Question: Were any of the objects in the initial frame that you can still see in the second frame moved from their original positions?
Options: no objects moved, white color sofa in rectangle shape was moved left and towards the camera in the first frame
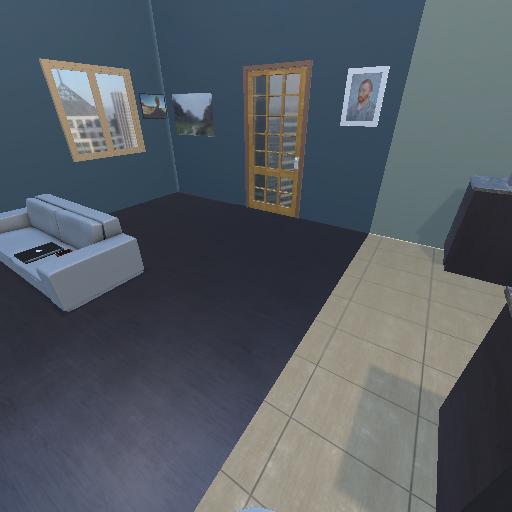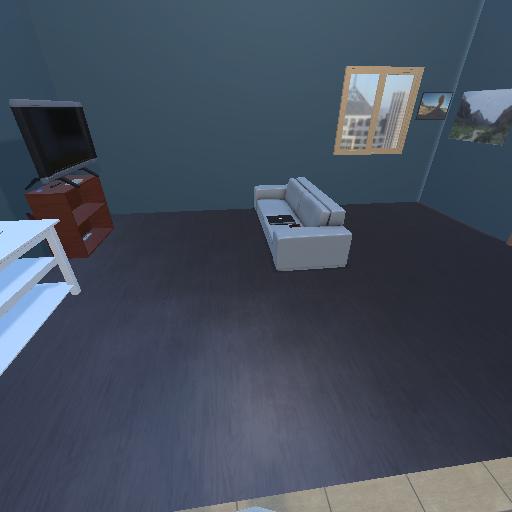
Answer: no objects moved